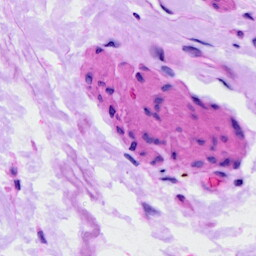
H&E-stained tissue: Ovarian